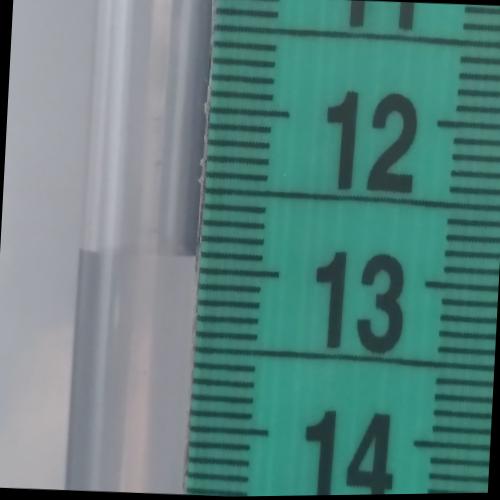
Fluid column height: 12.9 cm